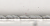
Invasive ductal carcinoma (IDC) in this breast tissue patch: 0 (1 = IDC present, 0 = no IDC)